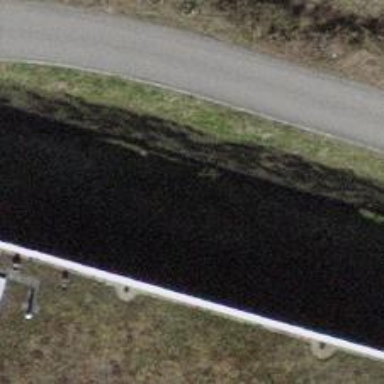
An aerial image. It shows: Canal.